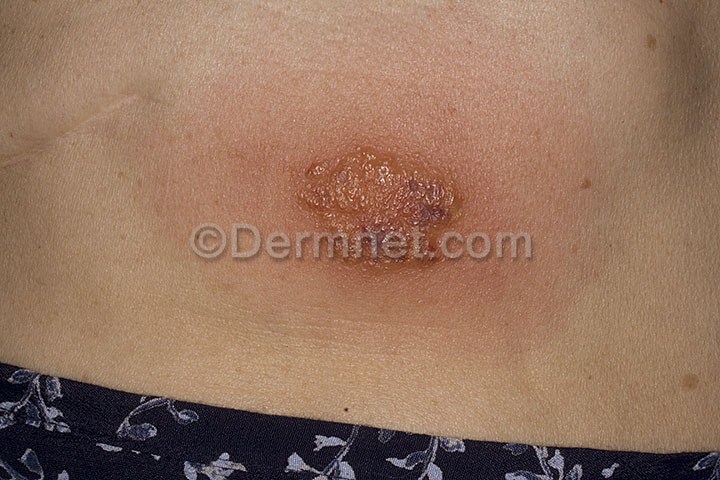
Disease: Scabies Lyme Disease and other Infestations and Bites